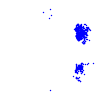
Particle: electron